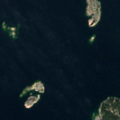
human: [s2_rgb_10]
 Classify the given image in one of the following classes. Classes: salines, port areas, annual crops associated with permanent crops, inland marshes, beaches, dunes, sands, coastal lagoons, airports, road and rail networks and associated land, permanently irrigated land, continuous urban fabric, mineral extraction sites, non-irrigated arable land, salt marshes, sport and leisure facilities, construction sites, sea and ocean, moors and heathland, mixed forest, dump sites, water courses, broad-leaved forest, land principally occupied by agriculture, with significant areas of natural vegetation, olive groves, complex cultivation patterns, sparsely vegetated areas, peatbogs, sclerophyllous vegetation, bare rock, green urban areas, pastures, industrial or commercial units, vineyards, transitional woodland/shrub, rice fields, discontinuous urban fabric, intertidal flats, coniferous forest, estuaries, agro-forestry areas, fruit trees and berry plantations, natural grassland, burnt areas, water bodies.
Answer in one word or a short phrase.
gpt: coniferous forest, sea and ocean